Question: What I want to do is a toolbar that works just like Apple's Podcasts app:

I tried using a custom UICollectionReusableView and using it as a Supplementary View but I keep finding new bugs and it got me wondering if this is the correct approach.
Thanks!
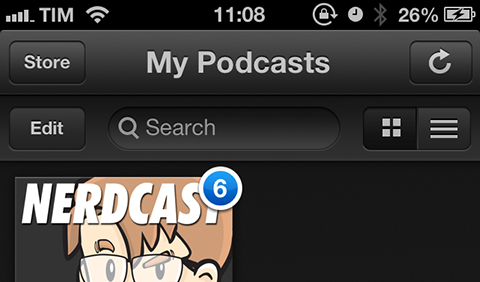
Answer: Using UICollectionElementKindSectionHeader is the correct way to implement header of UICollectionView. There is a bug in UICollectionView which may crash the app when a section with non-nil supplementary view is reloaded. It is hard to tell if it is the problem unless you provide more information.
If it is, a workaround is to put the toolbar into a UICollectionViewCell instead of UICollectionReusableView.